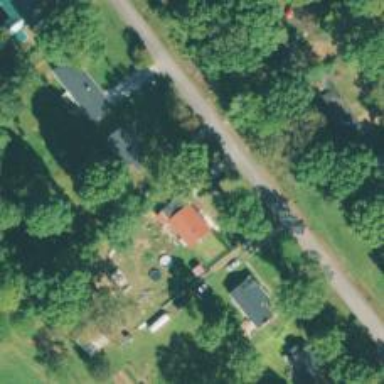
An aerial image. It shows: Driveway leading to service road.